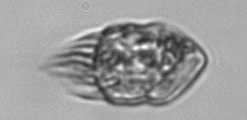
Label: Strombidium_inclinatum